Question: While debugging, for time to time, i use the F12 button to view function's definition / declaration. Usually, VS opens the needed file as a secondary tab in the main menu. Recently, not sure what i've done, it started opening the code in the lower menu, making the debugging process difficult to perform.

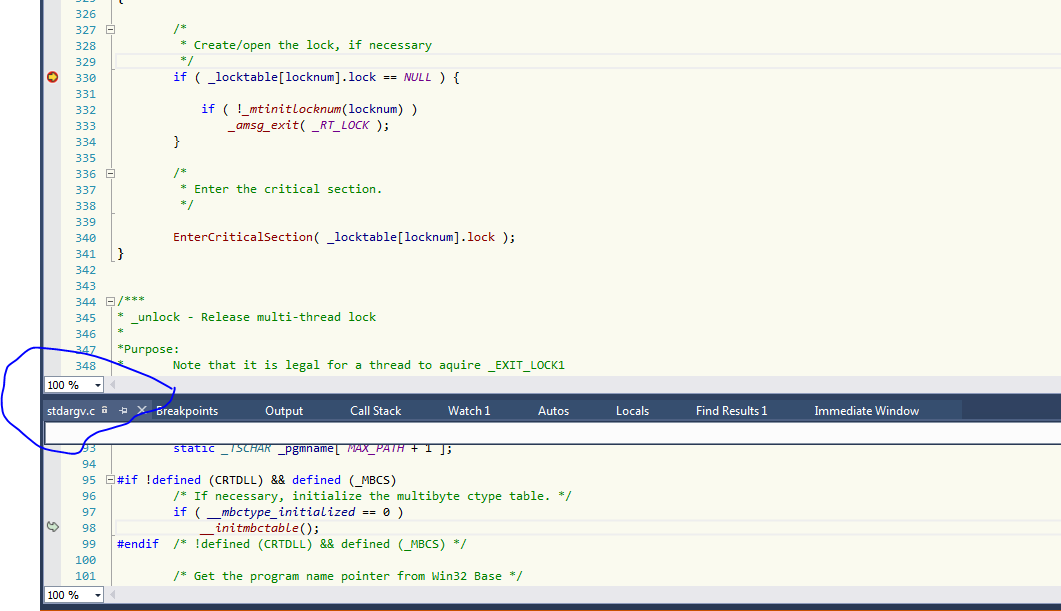
Answer: I think you've previously docked one or other window in an unintended position on screen. The visual indicators shown when docking windows have different options for the position and I suspect leads to this behaviour. Play around with the docking, or try the menu item under the Windows menu.